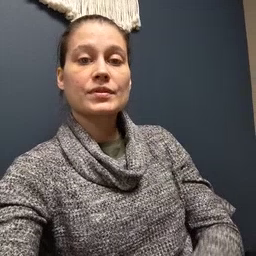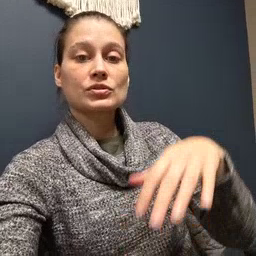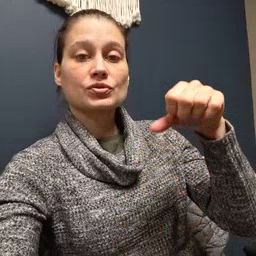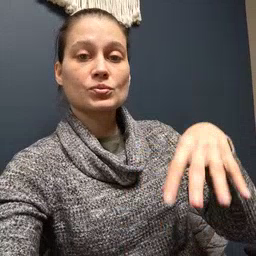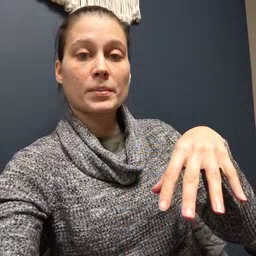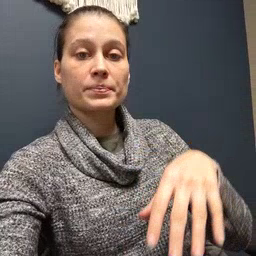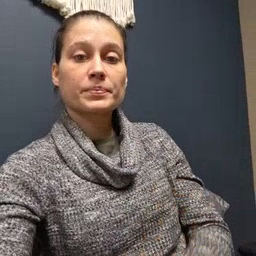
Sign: drop